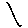
Label: line